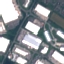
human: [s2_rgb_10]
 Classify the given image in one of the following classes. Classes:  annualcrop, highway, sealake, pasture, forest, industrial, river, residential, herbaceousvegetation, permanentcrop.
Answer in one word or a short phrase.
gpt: Industrial